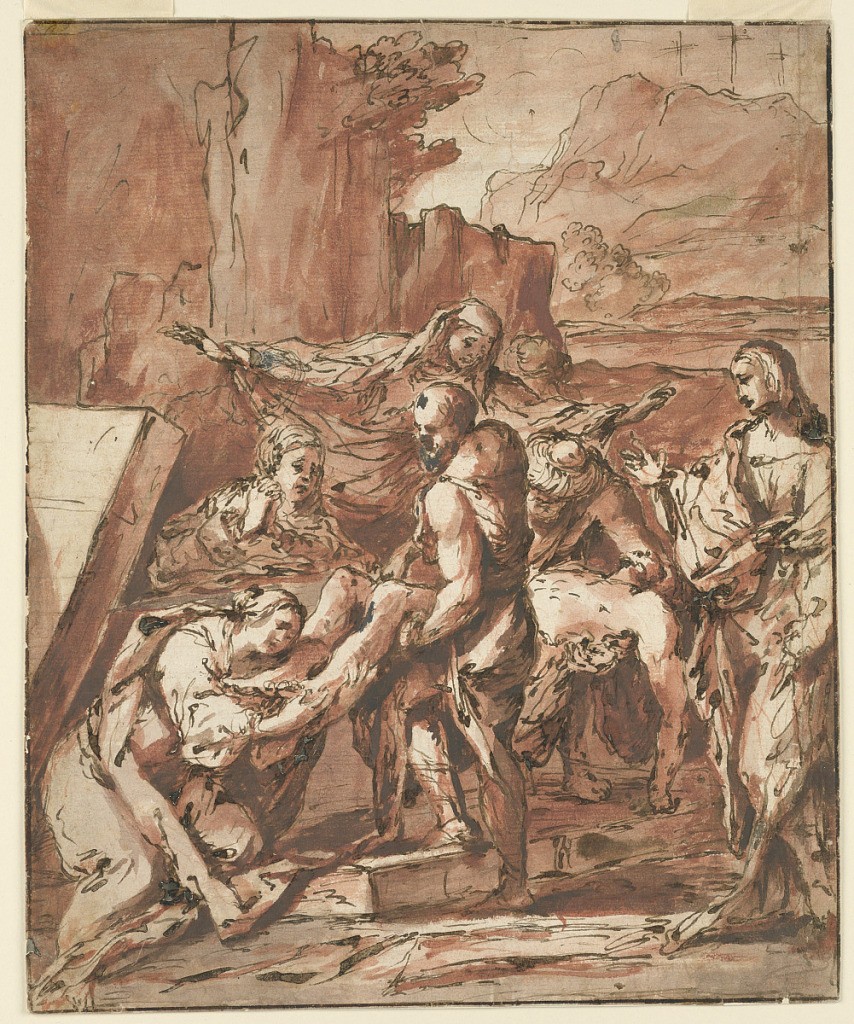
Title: Design for a Painting: The Entombment of Christ
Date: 1700-1750
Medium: Red crayon, pen and ink, brush and red wash on paper
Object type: Drawing
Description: Nicodemus, Joseph of Arimathea, and the kneeling Mary Magdalene hold the corpse beside the sarcophagus, behind which the Virgin kneels and nother mourning woman stands. The group is obliquely dispersed. St. John stands in the right foreground. Rocky background at left, Golgatha in the right distance. Framing ink lines.